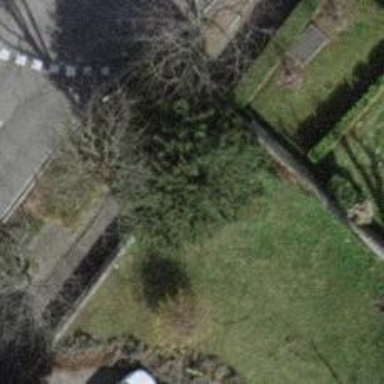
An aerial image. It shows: Evergreen needle-leaved tree.